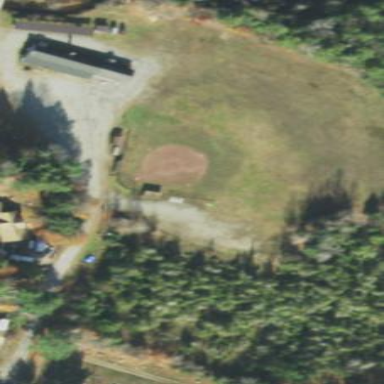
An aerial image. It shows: Baseball pitch for leisure and sports activities.